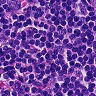
Metastatic tissue present: no